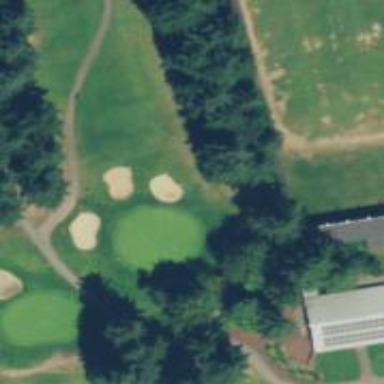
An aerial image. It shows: Golf hole.